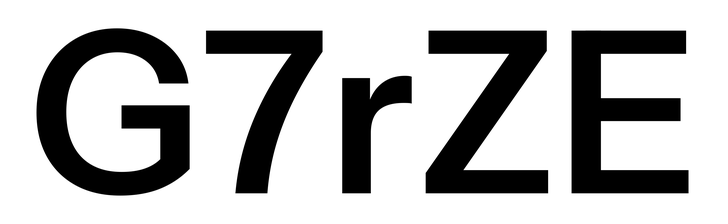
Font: InstrumentSans_SemiBold